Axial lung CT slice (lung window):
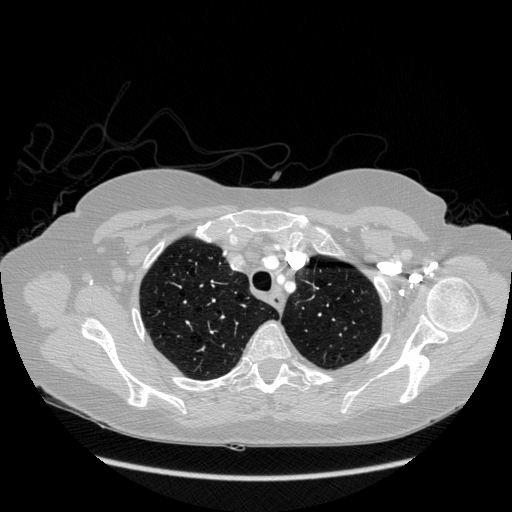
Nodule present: no